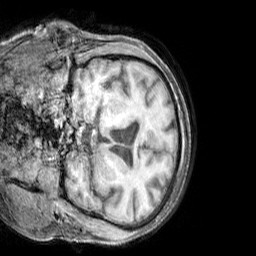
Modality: T1w
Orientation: coronal
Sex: female
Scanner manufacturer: siemens
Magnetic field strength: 3 T
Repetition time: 2.3 s
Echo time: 0.00226 s